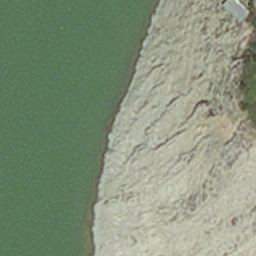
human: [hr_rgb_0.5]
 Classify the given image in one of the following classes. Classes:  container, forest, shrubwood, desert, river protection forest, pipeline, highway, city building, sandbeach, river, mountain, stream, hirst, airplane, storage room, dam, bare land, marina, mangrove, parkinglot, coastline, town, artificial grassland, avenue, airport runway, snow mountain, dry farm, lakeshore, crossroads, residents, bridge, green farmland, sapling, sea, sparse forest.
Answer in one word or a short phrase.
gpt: hirst